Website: macys
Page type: billing-address
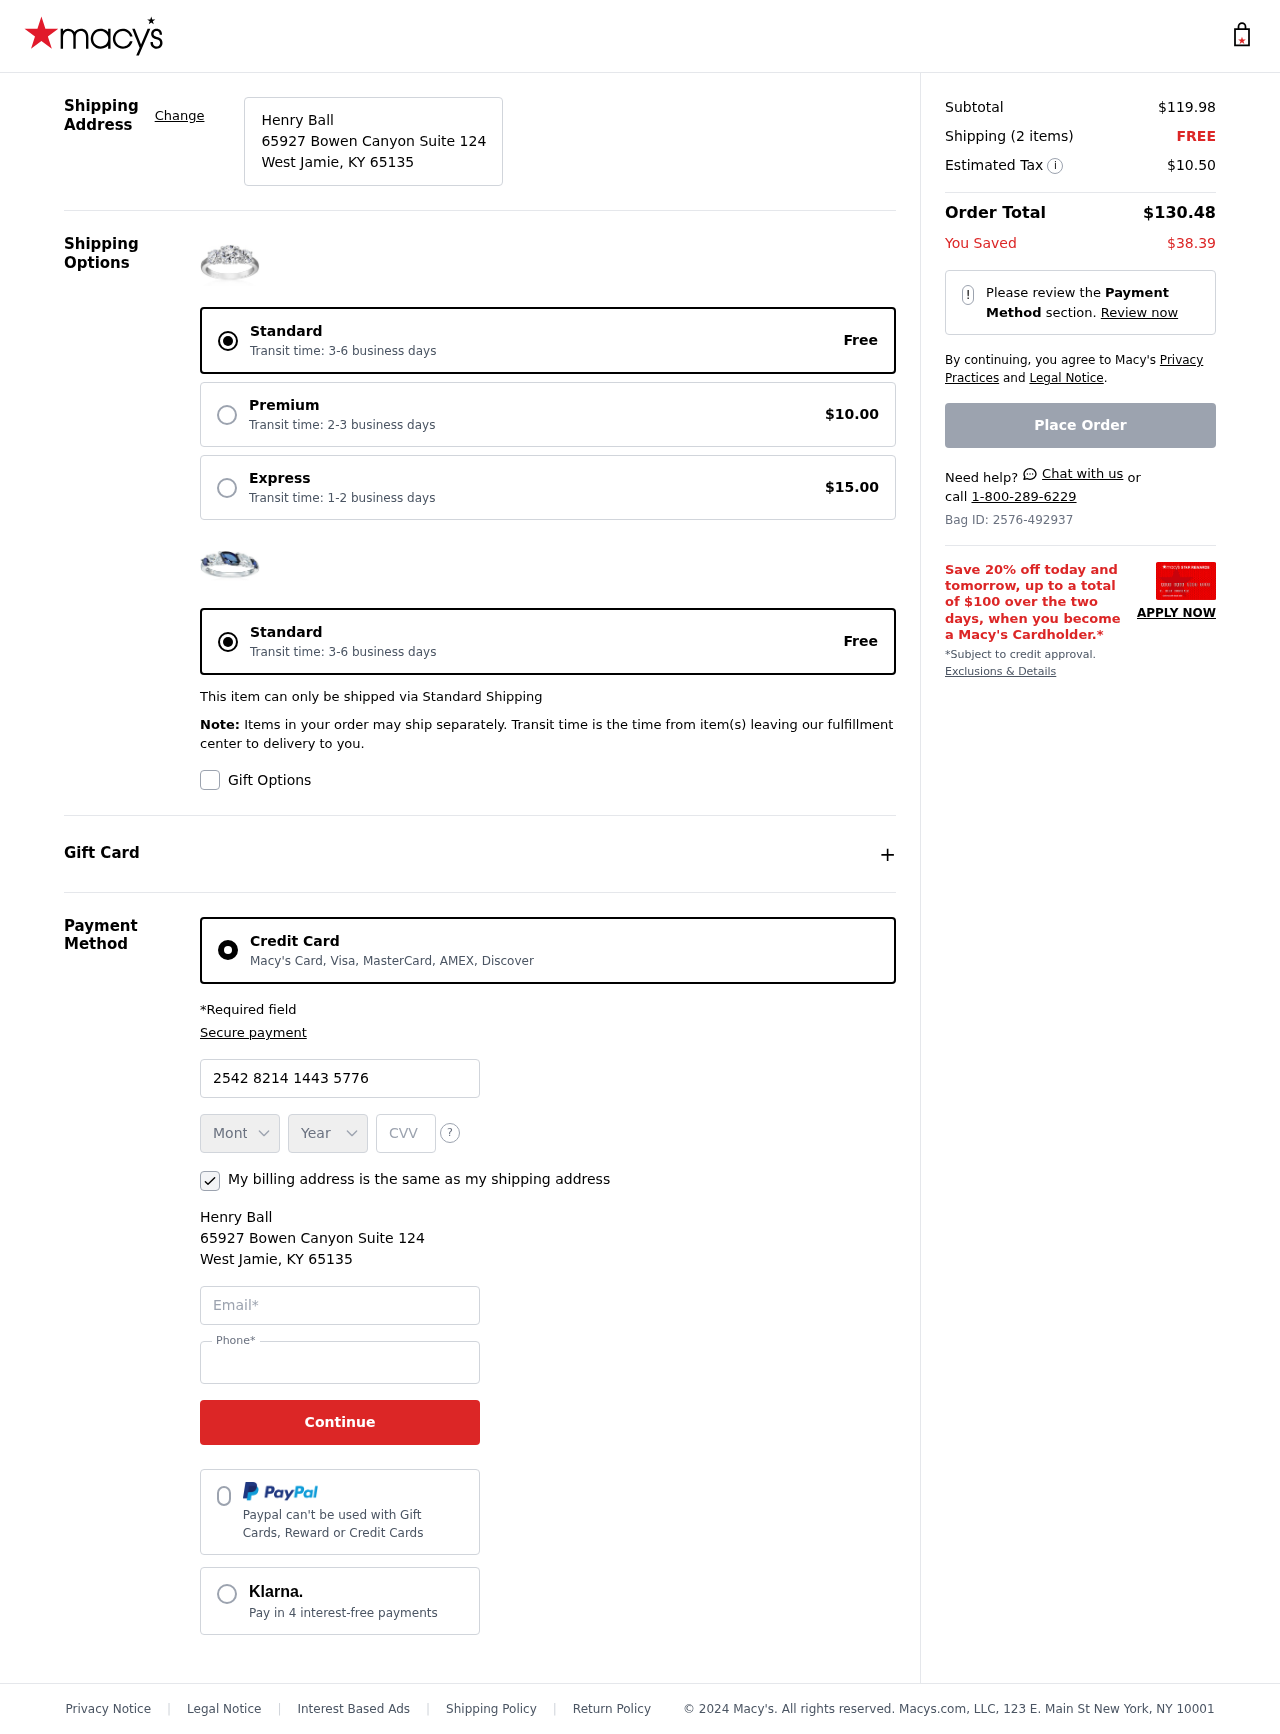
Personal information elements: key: PII_CARD_CVV
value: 408
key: PII_CARD_EXPIRY_MONTH
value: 02
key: PII_CARD_EXPIRY_YEAR
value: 27
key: PII_CARD_NUMBER
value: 2542 8214 1443 5776
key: PII_CITY_STATE_ZIP
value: West Jamie, KY 65135
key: PII_EMAIL
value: henry_ball@hotmail.com
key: PII_FULLNAME
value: Henry Ball
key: PII_PHONE
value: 3026926448
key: PII_STREET
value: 65927 Bowen Canyon Suite 124
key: PII_FULLNAME2
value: Henry Ball
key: PII_CITY
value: West Jamie
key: PII_STATE_ABBR
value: KY
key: PII_POSTCODE
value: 65135
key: PII_POSTCODE_FULL
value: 65135
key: PII_CITY_STATE
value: West Jamie, KY
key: PII_POSTCODE_NUMERIC
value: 65135
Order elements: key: ORDER_SUBTOTAL
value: $119.98
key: ORDER_NUM_ITEMS
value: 2
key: ORDER_SHIPPING_COST
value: FREE
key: ORDER_TAX
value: $10.50
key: ORDER_TOTAL
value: $130.48
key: ORDER_SAVINGS
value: $38.39
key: ORDER_ID
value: Bag ID: 2576-492937